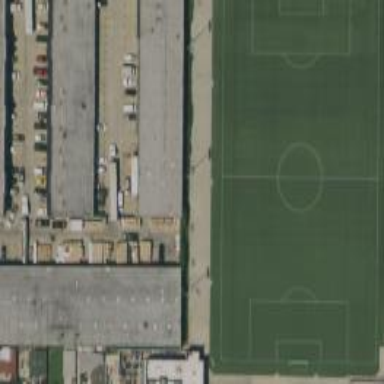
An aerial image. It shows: Soccer pitch for leisureland activities.